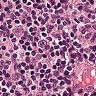
Metastatic tissue present: no